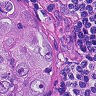
Metastatic tissue present: yes